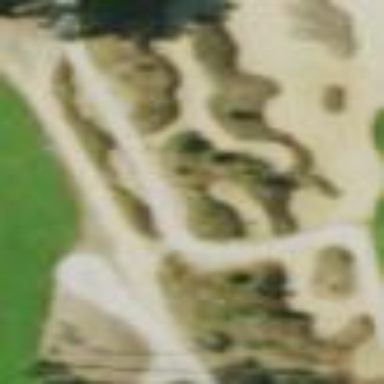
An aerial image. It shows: Golf bunker filled with sandy terrain.